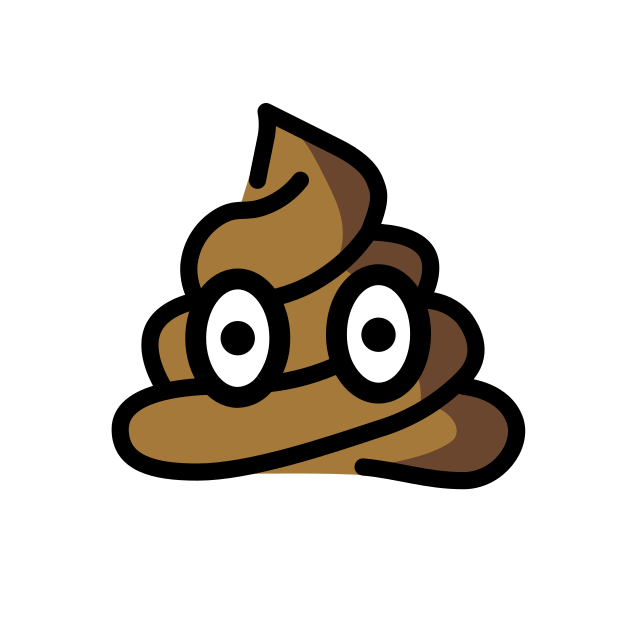
Emoji: 💩
Name: pile of poo
Unicode: 0x1f4a9